Question: How I can adjust WPF Hyperlink within GridViewColumn.CellTemplate?

---
Special to !!
Here is the solution
'''
<GridViewColumn Width="Auto" Header="URL" >
<GridViewColumn.CellTemplate>
<DataTemplate>
<TextBlock Name="urlToContent" MinWidth="100" Width="Auto">
<Hyperlink NavigateUri="{Binding Path=URL}" Name="hlkURL" RequestNavigate="OpenPageRequestNavigate">
<TextBlock Text="{Binding Path=URL}"/>
</Hyperlink>
</TextBlock>
</DataTemplate>
</GridViewColumn.CellTemplate> </GridViewColumn
'''
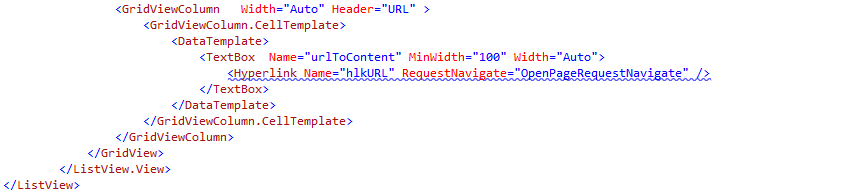
Answer: 'TextBoxes' do not support <URL>, use a 'TextBlock'.